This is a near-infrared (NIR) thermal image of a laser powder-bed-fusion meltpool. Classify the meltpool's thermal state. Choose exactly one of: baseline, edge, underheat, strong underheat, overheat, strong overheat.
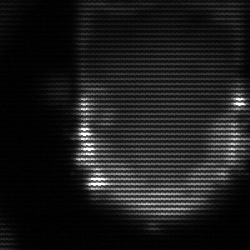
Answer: baseline